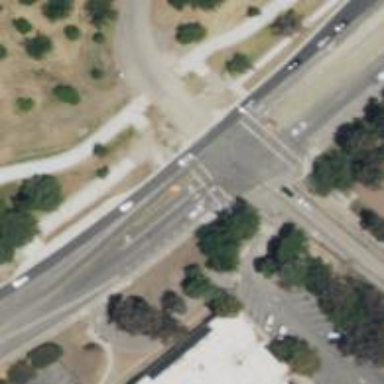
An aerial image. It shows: Marked crossing on cycleway.